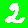
Digit: 2